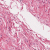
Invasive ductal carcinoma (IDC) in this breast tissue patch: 0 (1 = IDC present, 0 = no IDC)